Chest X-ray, AP view. Patient: 57 years old, sex F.
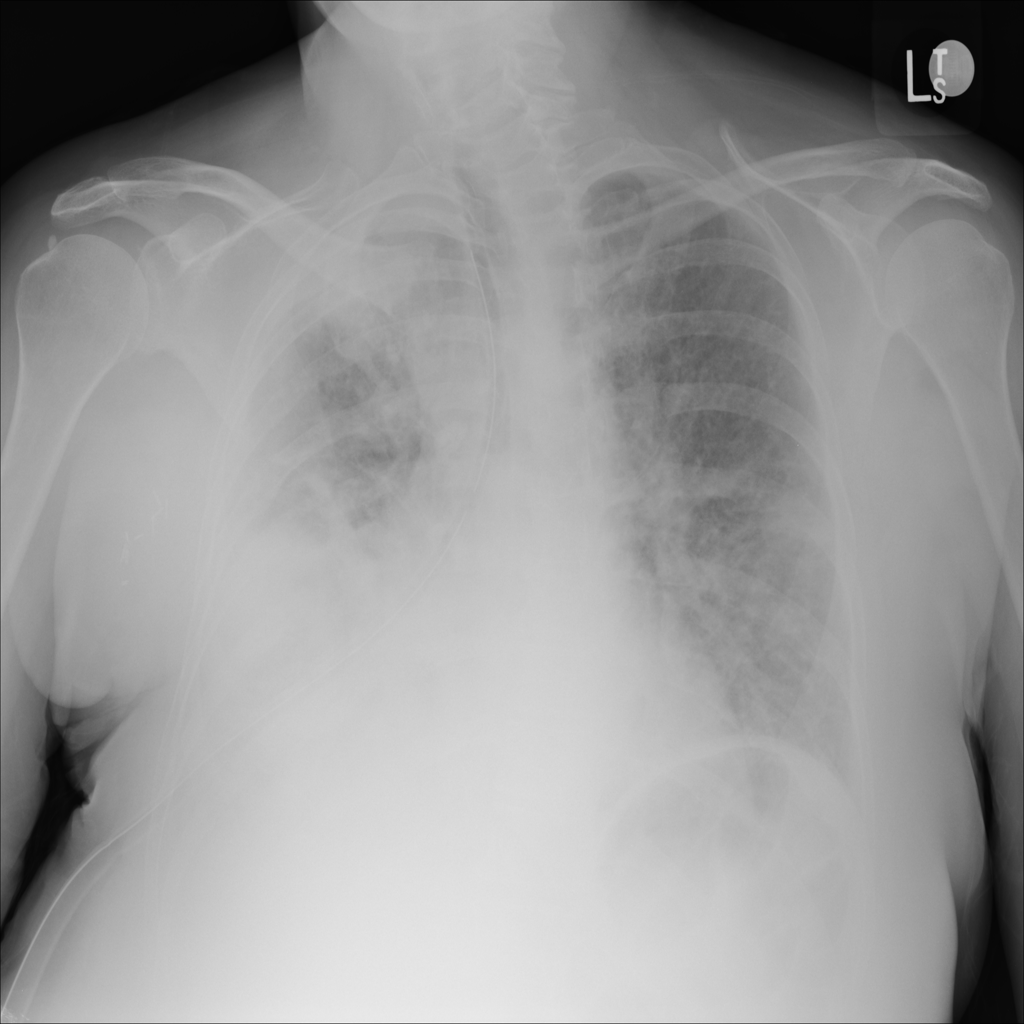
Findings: Atelectasis, Infiltration, Pleural_Thickening